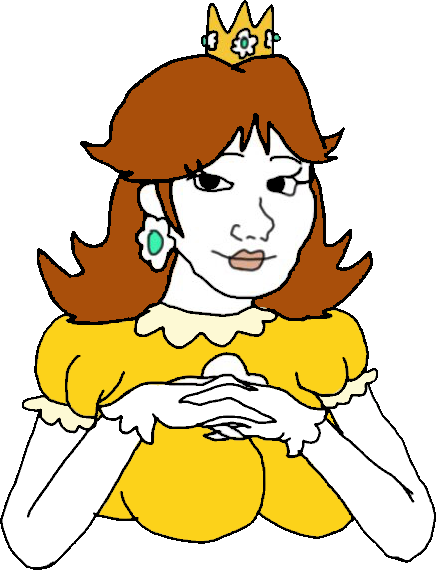
Label: 5_Abusive_Wife